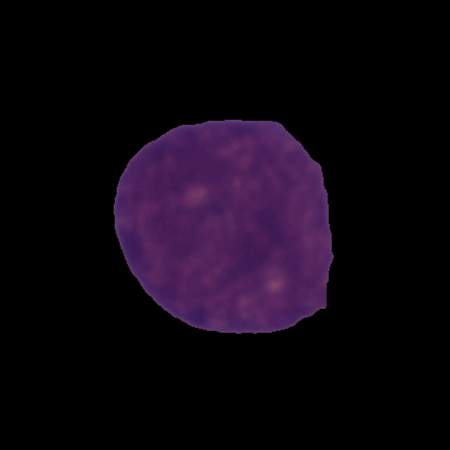
Label: cancer